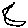
Label: moon